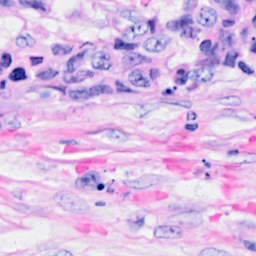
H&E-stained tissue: Breast